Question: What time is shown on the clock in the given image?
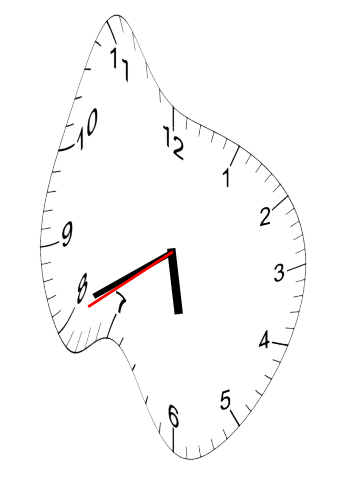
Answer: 05:40:40